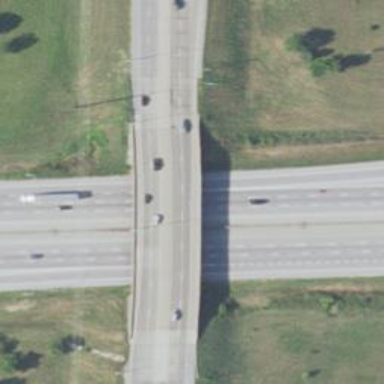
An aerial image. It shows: Primary highway with bridge.